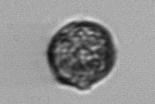
Label: Thalassiosira